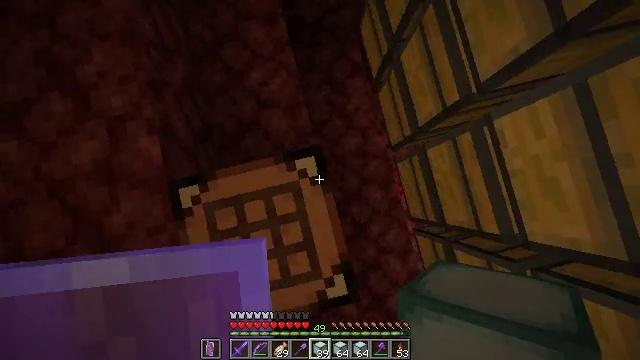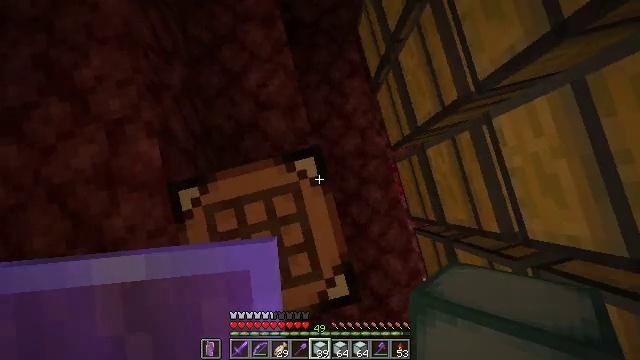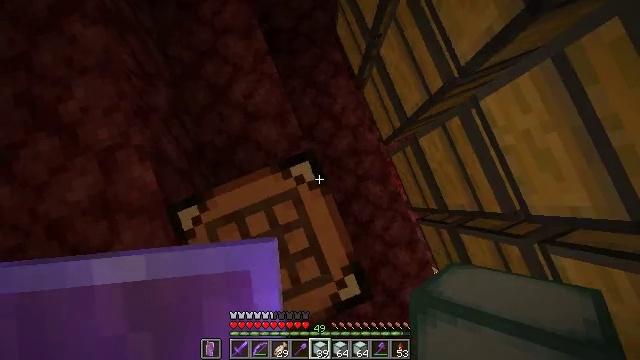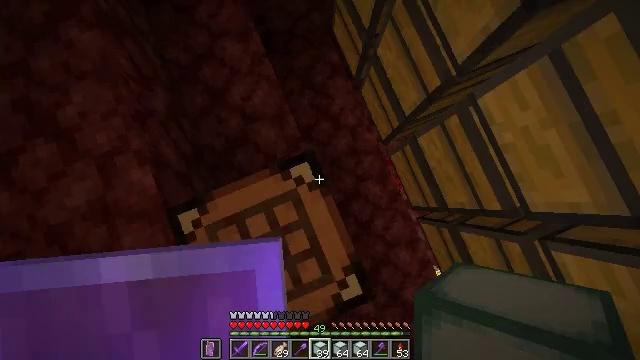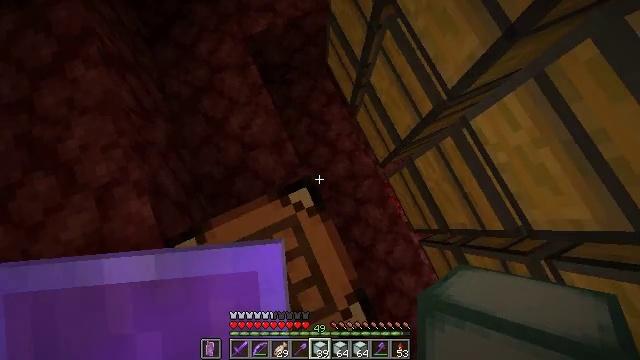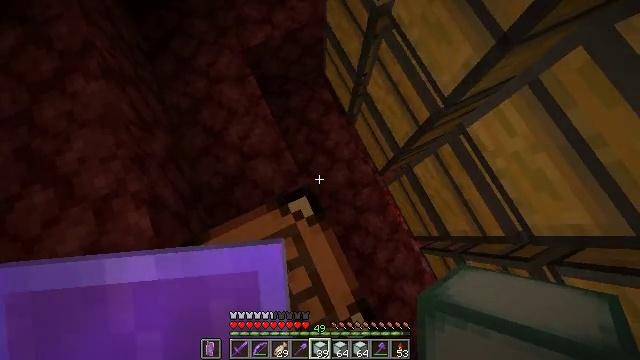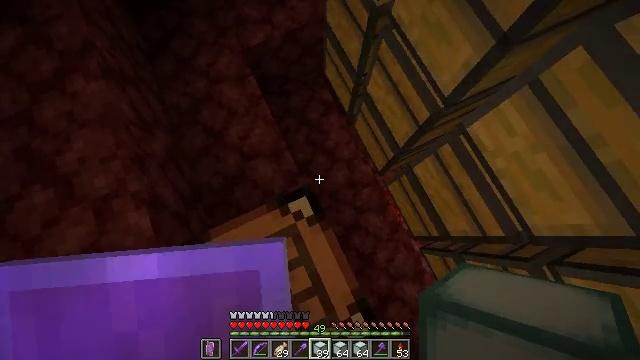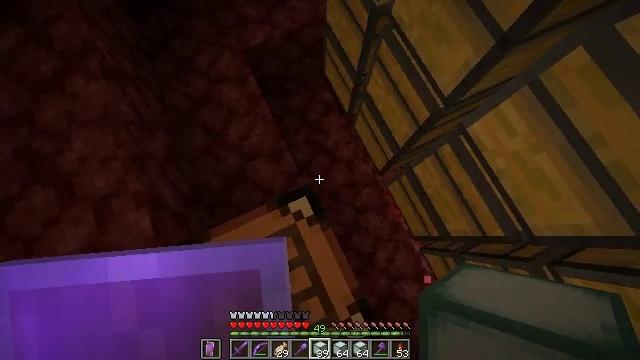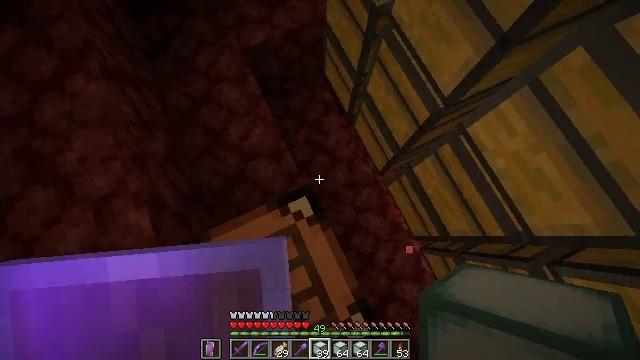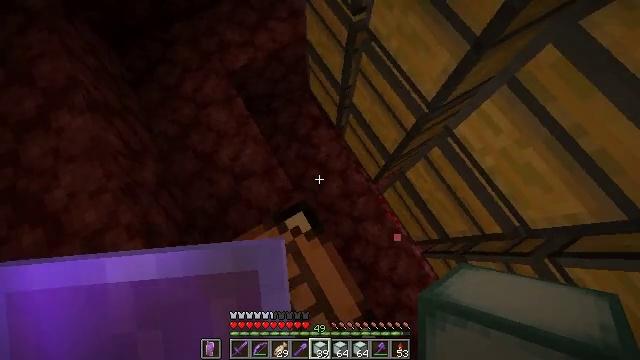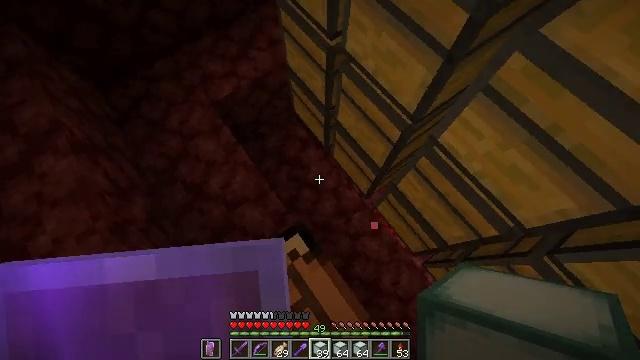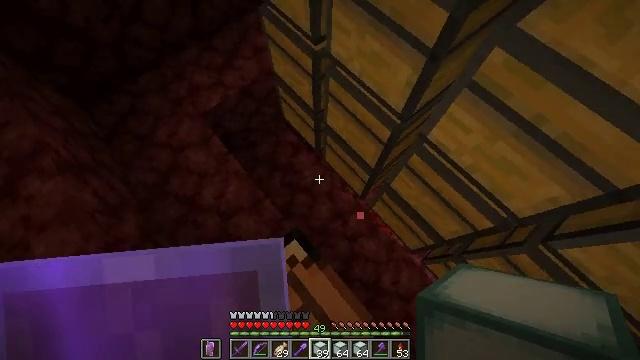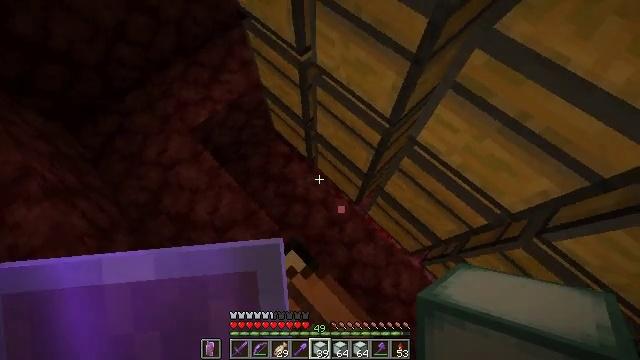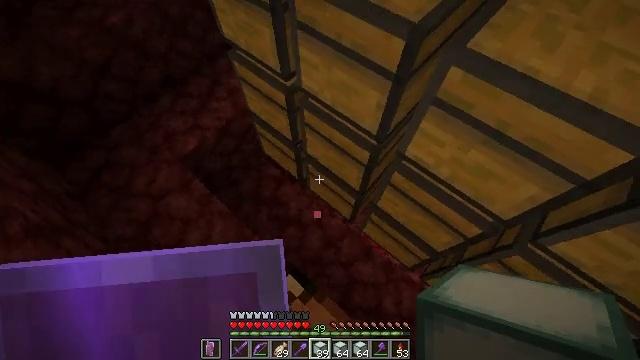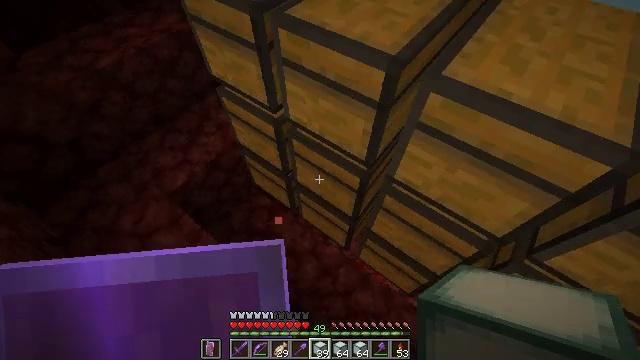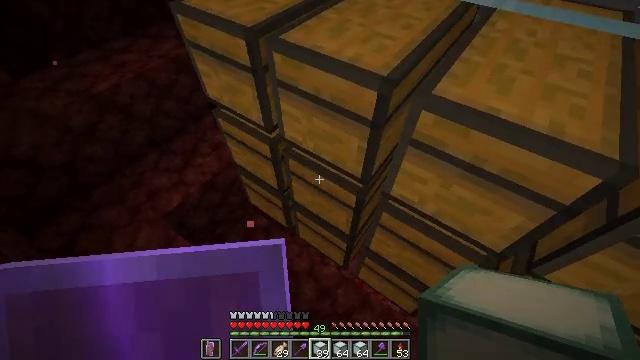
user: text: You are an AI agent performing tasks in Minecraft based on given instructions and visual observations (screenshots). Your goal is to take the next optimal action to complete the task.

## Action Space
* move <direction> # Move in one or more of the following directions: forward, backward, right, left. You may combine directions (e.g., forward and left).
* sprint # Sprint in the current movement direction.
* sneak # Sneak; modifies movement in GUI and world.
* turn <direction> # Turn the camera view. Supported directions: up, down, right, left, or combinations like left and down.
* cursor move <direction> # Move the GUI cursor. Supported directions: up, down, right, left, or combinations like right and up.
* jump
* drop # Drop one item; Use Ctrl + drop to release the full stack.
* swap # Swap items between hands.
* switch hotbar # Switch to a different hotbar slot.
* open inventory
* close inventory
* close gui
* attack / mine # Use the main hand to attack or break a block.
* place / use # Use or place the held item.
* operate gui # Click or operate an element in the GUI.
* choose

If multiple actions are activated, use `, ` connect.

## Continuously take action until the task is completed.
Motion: motion action
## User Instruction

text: Mine block crafting table.
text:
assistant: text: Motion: no_op
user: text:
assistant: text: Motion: turn right
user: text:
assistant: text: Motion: turn right
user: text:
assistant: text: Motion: turn right and up
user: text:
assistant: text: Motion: turn up
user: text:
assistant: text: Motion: no_op
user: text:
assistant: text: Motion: no_op
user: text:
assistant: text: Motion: no_op
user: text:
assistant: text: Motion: turn right and up
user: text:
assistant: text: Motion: turn right and up
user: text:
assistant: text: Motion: turn right
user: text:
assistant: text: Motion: turn right and up
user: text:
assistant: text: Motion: turn right and up
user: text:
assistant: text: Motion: turn right and up
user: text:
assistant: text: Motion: turn right and up
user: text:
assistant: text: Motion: no_op
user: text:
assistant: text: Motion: no_op
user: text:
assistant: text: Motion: turn up
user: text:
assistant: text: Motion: turn right and up
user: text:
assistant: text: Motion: turn up
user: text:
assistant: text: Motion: turn right and up
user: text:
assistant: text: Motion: use / place
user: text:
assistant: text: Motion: use / place
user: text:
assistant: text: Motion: use / place
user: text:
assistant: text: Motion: no_op
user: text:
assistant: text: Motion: no_op
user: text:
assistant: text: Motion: no_op
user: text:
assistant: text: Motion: no_op
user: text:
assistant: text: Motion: no_op
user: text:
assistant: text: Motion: no_op